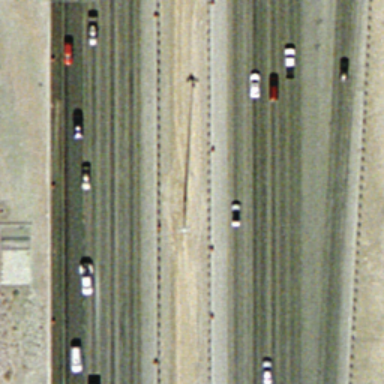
There are two straight freeways closed together .